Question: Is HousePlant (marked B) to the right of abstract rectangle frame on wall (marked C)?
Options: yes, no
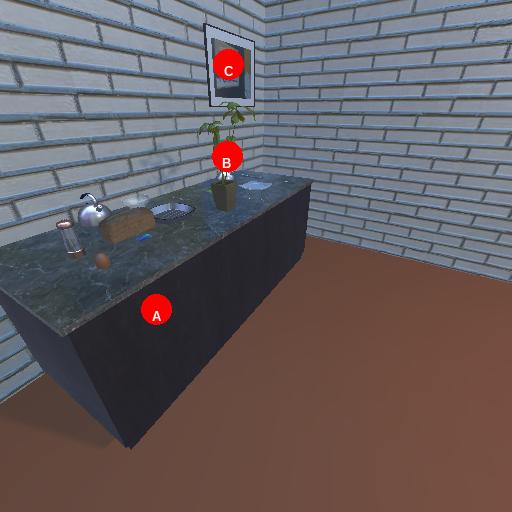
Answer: yes